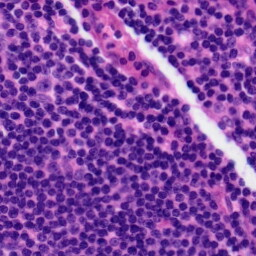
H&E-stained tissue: Tonsil